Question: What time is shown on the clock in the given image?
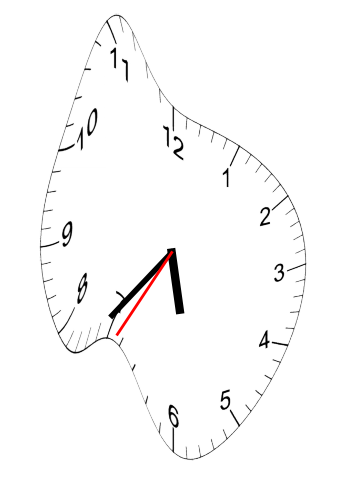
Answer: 05:36:35